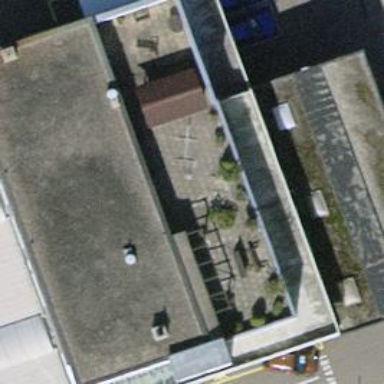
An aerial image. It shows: Car repair shop.